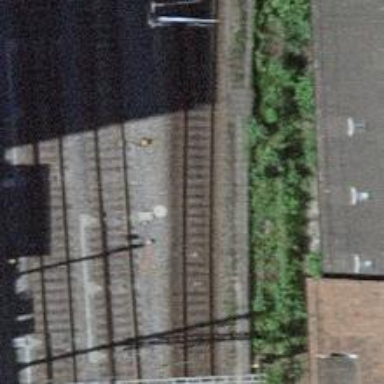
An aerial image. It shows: Single-track railway with electrified contact lines.